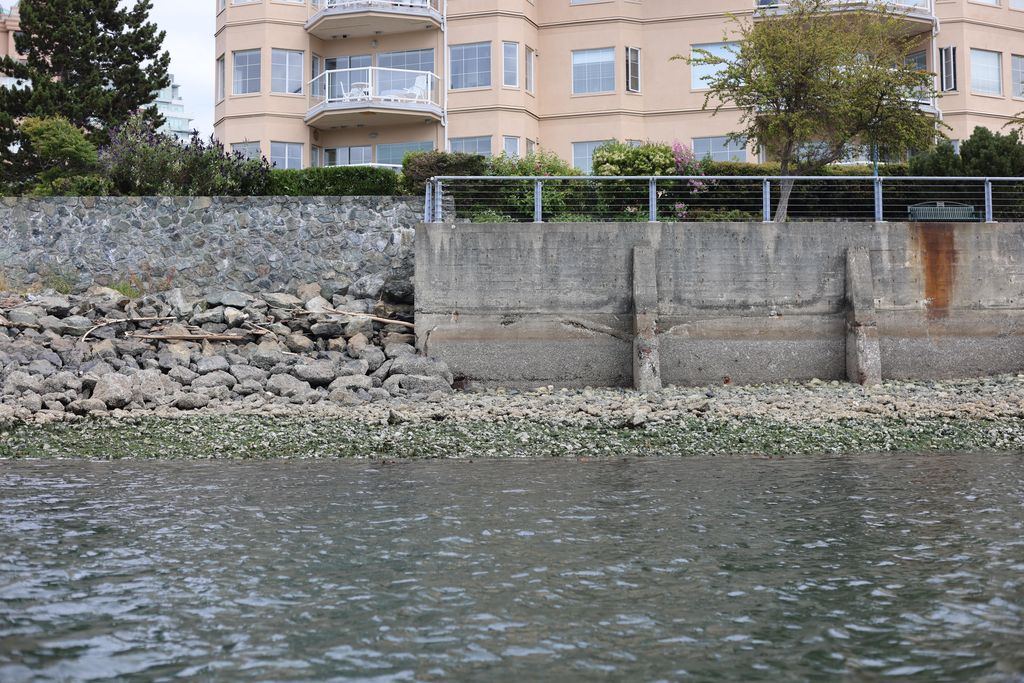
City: victoria